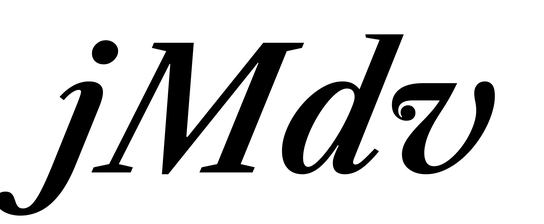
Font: LibreCaslonText-Italic_SemiBold_Italic